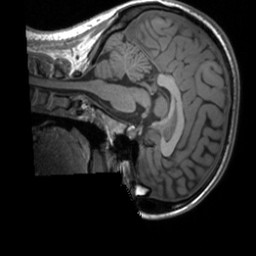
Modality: T1w
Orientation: sagittal
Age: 20
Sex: female
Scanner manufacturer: siemens
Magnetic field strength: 3 T
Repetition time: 1.9 s
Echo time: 0.00226 s